Aerial crown-view tile of a tropical tree (Barro Colorado Island, Panama), acquired 20250512:
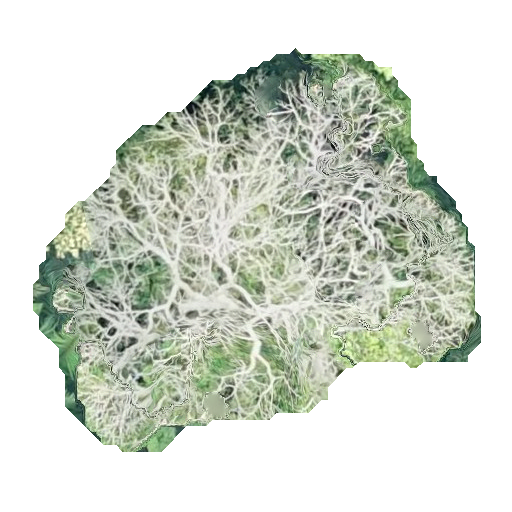
Species: Dipteryx oleifera
GBIF accepted scientific name: Dipteryx oleifera
Crown area: 177.073 m²